【题型】解答题　【知识点】平面几何　【难度】easy
已知：如图, 在 $\triangle ABE$ 中, $C$ 为 $BE$ 上一点, $P$ 为 $AB$ 上一点, 作平行四边形 $ABCD$, 边 $CD$ 交 $AE$ 于点 $F$, 满足 $AD \cdot BE = CD \cdot BP$, 连接 $CP$。

(1) 求证：$\angle BPC = \angle AEC$。

(2) 连接 $PE$ 交 $CD$ 于点 $O$, 若 $OF \cdot FD = OC \cdot CF$, 求证：四边形 $APCE$ 是等腰梯形。
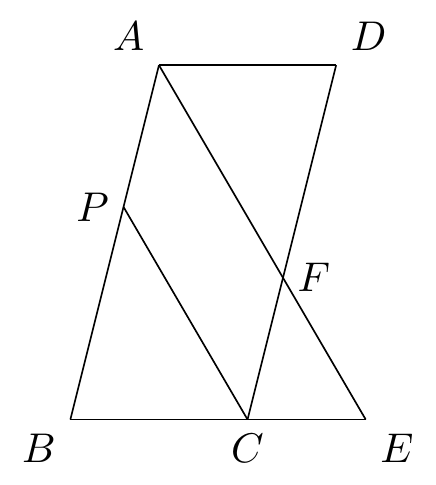
【解答】
解：(1) $\because$ 四边形 $ABCD$ 是平行四边形,

$\therefore$ $AD = BC$, $AB = CD$,

$\because$ $AD \cdot BE = CD \cdot BP$,

$\therefore$ $\frac{AD}{BP} = \frac{CD}{BE}$, 即 $\frac{BC}{BP} = \frac{AB}{BE}$,

$\because$ $\angle B = \angle B$,

$\therefore$ $\triangle BPC \sim \triangle BEA$,

$\therefore$ $\angle BPC = \angle AEC$；

(2) 连接 $PF$, 如图所示：

$\because$ 四边形 $ABCD$ 是平行四边形,

$\therefore$ $AD // BE$, $AB // CD$, $AD = BC$,

$\therefore$ $\triangle ADF \sim \triangle ECF$,

$\therefore$ $\frac{AD}{CE} = \frac{DF}{CF}$,

$\therefore$ $\frac{BC}{CE} = \frac{DF}{CF}$,

$\because$ $AB // CD$,

$\therefore$ $\frac{PO}{EO} = \frac{BC}{CE}$,

$\therefore$ $\frac{DF}{CF} = \frac{PO}{EO}$,

$\because$ $OF \cdot FD = OC \cdot CF$,

$\therefore$ $\frac{DF}{CF} = \frac{OC}{OF}$,

$\therefore$ $\frac{PO}{EO} = \frac{OC}{OF}$,

$\because$ $\angle POC = \angle EOF$,

$\therefore$ $\triangle POC \sim \triangle EOF$,

$\therefore$ $\angle PCO = \angle EFO$,

$\therefore$ $PC // AE$,

$\therefore$ 四边形 $APCE$ 是梯形,

$\therefore$ $\angle BPC = \angle BAE$,

由 (1) 得 $\angle BPC = \angle AEC$,

$\therefore$ $\angle BAE = \angle AEC$,

$\therefore$ $AB = BE$,

由 (1) 得 $\triangle BPC \sim \triangle BEA$,

$\therefore$ $\frac{BC}{AB} = \frac{BP}{BE}$,

$\therefore$ $BP = BE$,

$\therefore$ $AB - BP = BE - BC$,

即 $AP = CE$,

$\therefore$ 四边形 $APCE$ 是等腰梯形。
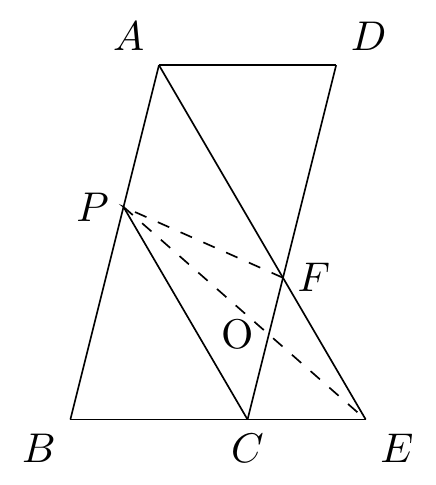